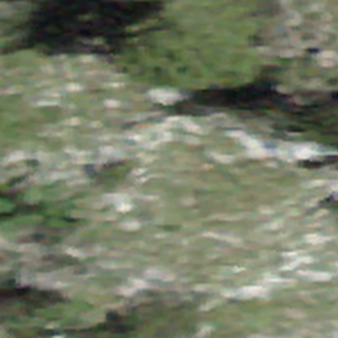
Label: other